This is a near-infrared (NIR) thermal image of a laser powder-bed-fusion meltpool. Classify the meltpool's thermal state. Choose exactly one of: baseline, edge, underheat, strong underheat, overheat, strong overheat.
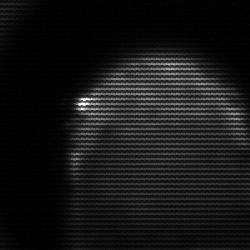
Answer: edge